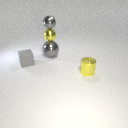
large gray metal sphere below small yellow metal sphere